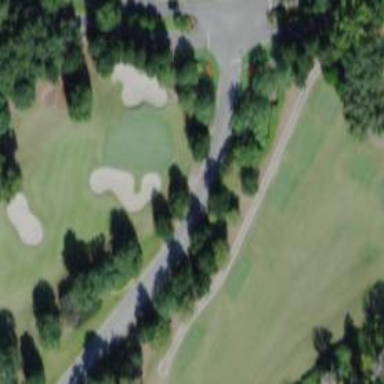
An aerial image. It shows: View of golf hole.